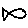
Label: fish